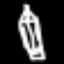
Label: pencil